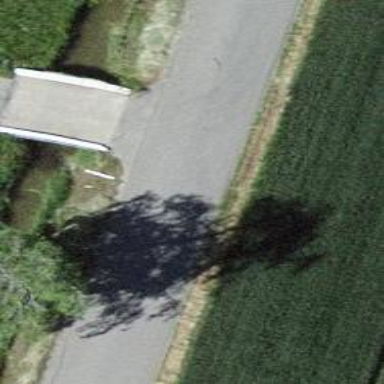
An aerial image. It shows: Service road with paved surface.